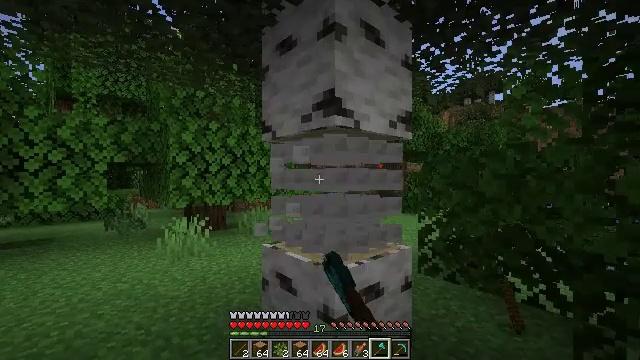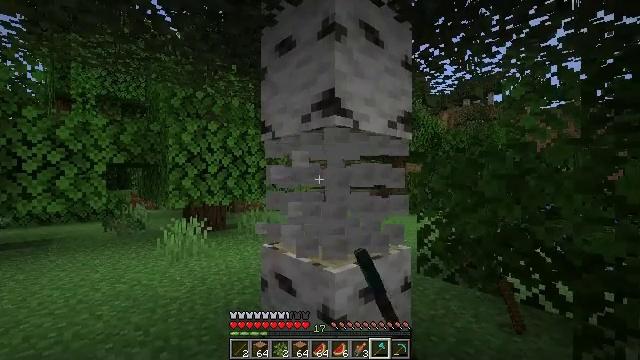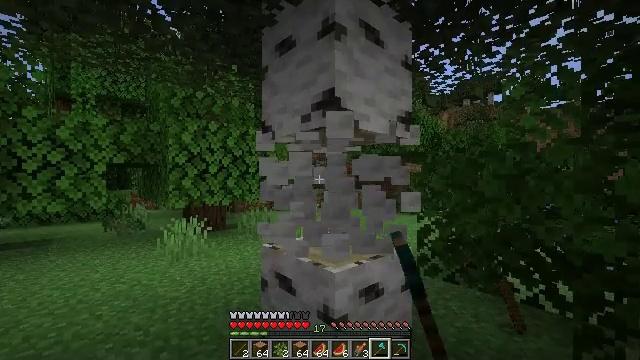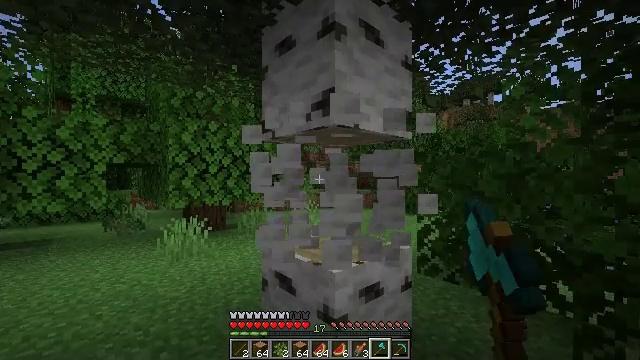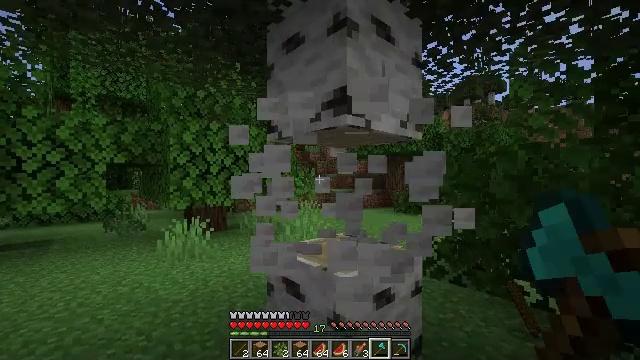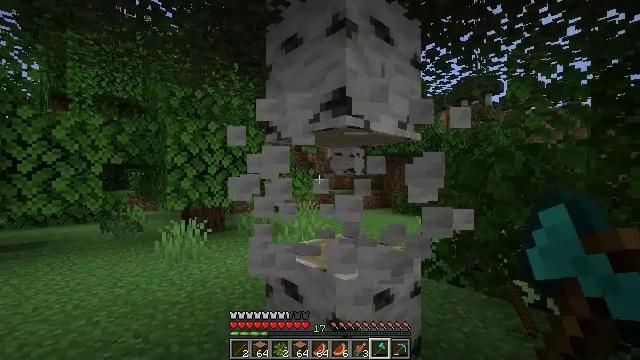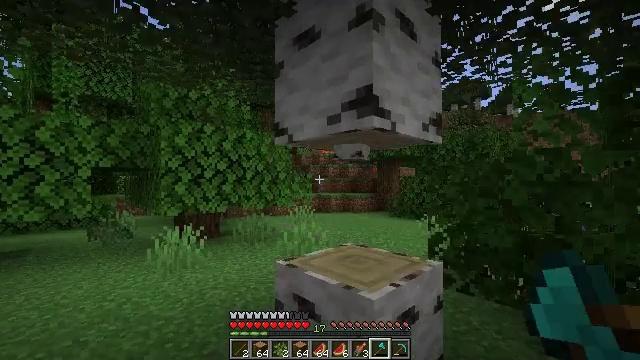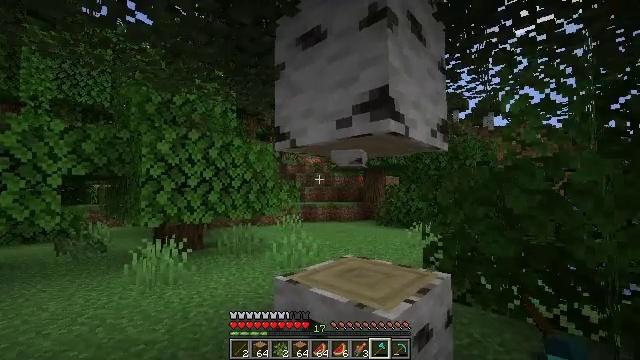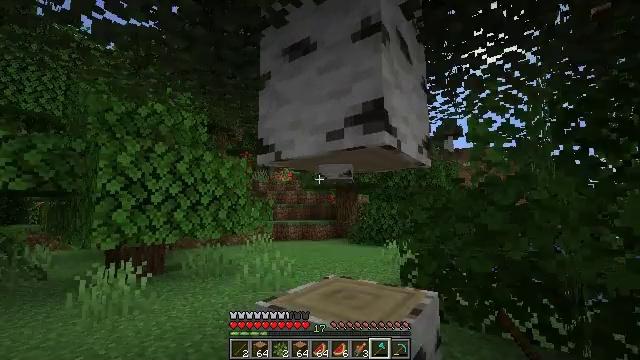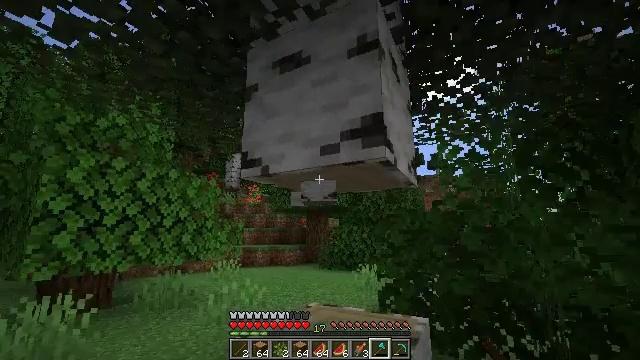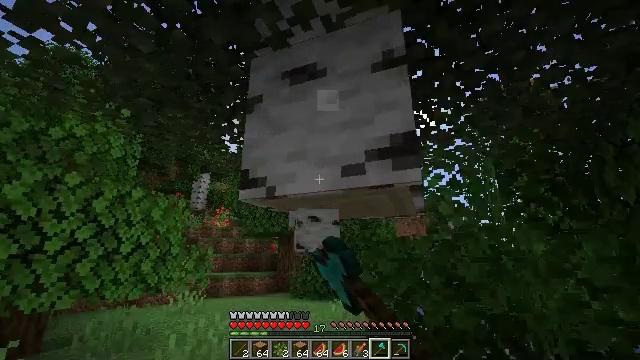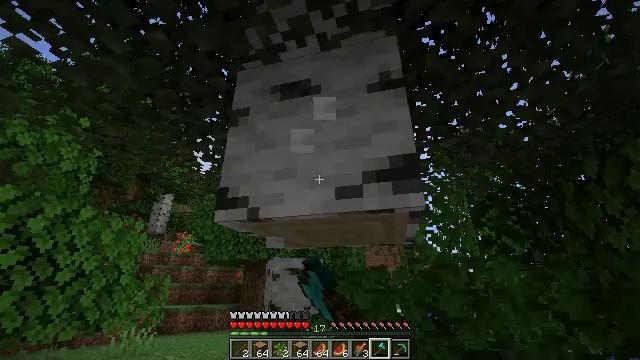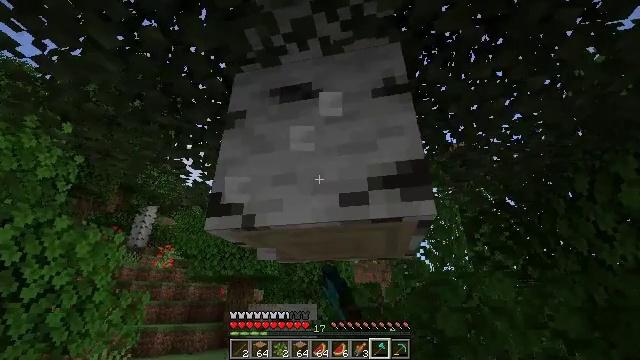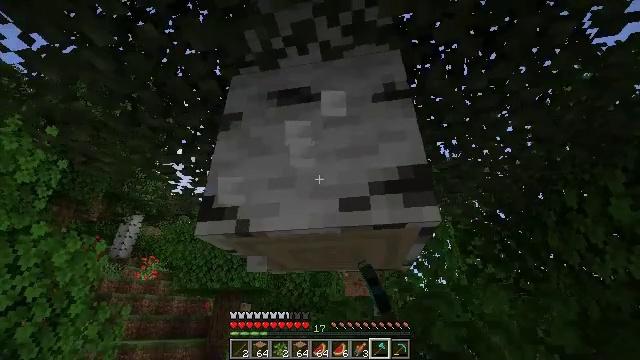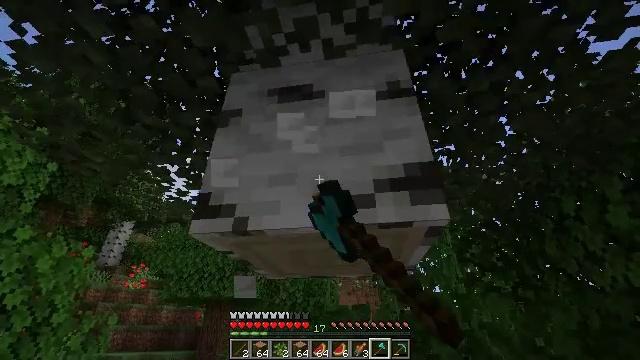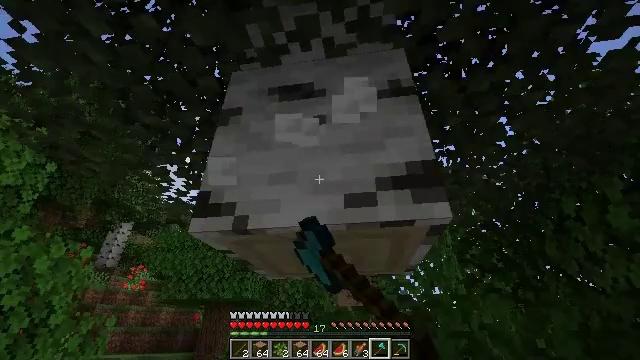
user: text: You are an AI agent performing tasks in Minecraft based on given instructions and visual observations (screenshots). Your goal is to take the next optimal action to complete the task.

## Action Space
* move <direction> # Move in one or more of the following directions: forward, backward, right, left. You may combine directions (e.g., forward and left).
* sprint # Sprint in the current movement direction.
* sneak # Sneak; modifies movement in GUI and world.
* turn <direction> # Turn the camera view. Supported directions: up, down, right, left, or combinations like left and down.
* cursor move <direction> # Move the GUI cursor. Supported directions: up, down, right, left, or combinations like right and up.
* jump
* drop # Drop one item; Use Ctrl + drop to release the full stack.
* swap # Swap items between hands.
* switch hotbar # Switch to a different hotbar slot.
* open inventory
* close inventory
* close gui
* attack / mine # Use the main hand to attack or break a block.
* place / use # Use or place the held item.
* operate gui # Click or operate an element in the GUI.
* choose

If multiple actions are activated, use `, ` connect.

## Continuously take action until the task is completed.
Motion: motion action
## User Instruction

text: Chop down the birch log.
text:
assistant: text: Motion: attack / mine
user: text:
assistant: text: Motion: attack / mine
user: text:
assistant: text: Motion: attack / mine
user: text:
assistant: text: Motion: move forward and move left, attack / mine
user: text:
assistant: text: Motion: move forward and move left, attack / mine
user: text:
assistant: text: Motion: move forward and move left, turn right, attack / mine
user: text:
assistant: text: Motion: move forward and move left, turn right and up, attack / mine
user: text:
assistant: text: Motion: move forward and move left, turn right and up, attack / mine
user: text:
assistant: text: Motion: move forward and move left, turn right and up, attack / mine
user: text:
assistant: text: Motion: move forward and move left, turn right and up, attack / mine
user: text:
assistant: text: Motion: move forward, turn right and up, attack / mine
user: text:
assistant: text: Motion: turn right and up, attack / mine
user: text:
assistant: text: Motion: turn right and up, attack / mine
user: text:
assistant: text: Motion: turn right and up, attack / mine
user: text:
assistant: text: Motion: attack / mine
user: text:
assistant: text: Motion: attack / mine
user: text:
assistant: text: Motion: attack / mine
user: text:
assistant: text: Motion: move forward, attack / mine
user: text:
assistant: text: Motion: move forward, attack / mine
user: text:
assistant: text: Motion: move forward, turn right and up, attack / mine
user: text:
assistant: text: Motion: move forward, turn right and up, attack / mine
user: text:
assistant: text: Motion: move forward, attack / mine
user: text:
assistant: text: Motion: move forward, turn up, attack / mine
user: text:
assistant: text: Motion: turn up, attack / mine
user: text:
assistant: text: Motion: turn up, attack / mine
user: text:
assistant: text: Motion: turn up, attack / mine
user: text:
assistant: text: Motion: turn right and up, attack / mine
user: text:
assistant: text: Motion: attack / mine